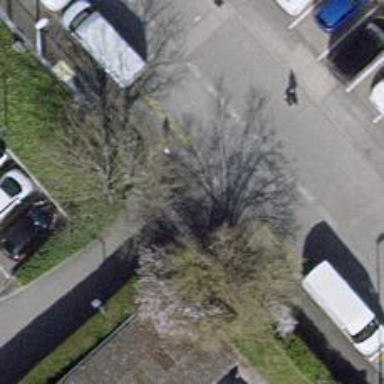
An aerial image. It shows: Asphalt sidewalk.